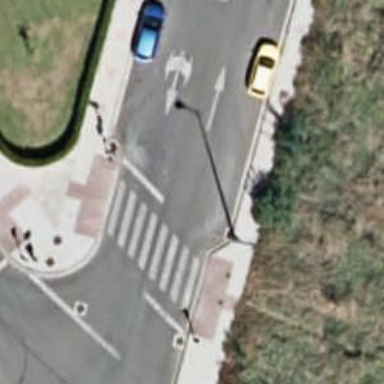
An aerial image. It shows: Zebra crossing on footway.